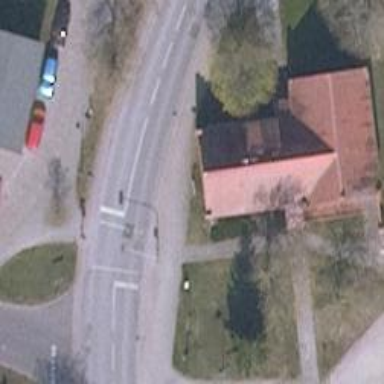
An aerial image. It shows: Community centre.